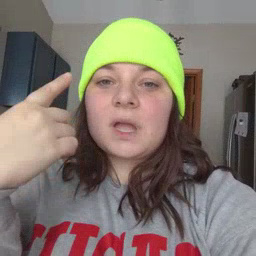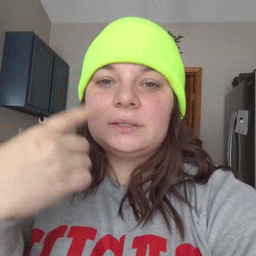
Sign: face